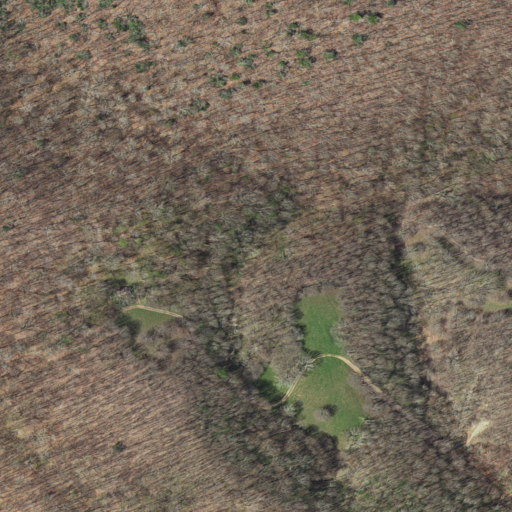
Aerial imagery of gap in Virginia named Heninger Gap containing deciduous forest and mixed forest